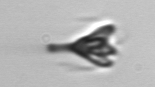
Label: Pyramimonas_longicauda